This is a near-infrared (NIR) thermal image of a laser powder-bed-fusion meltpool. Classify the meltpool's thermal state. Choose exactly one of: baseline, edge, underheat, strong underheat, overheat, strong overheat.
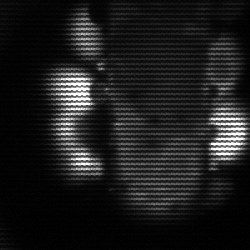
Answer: strong underheat